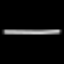
Label: line